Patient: sex F, age 68
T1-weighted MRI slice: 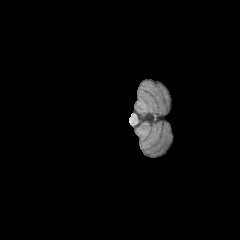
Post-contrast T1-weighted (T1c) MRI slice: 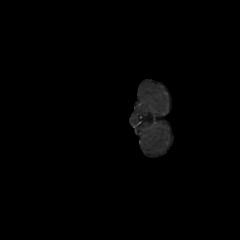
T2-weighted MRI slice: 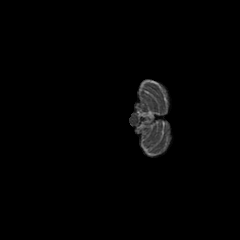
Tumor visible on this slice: no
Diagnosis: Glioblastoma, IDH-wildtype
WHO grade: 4